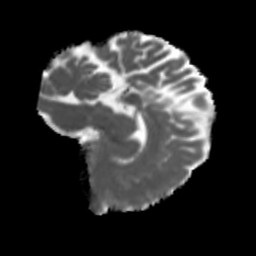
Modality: MD
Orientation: sagittal
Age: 36
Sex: female
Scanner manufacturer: siemens
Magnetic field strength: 3 T
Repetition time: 5.47 s
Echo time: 0.0854 s